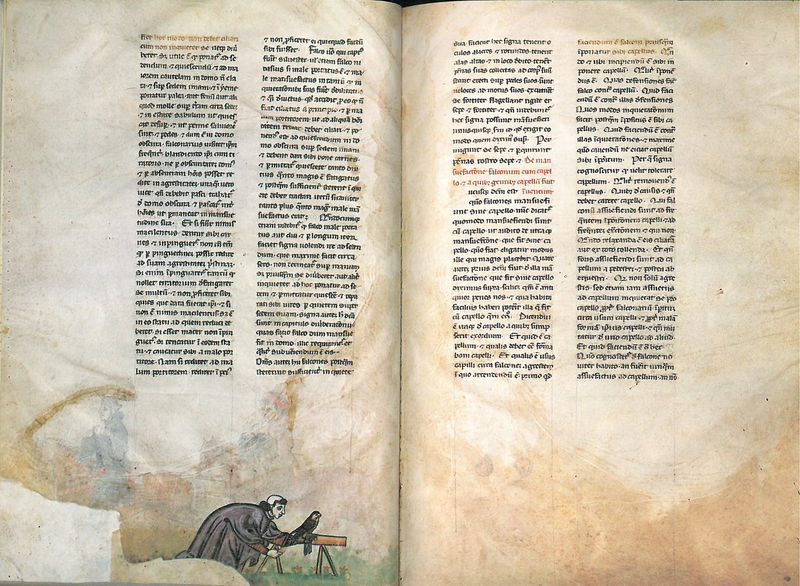
Titel: Falkenbuch Friedrichs des II.; De arte venandi cum avibus
Institution: Rom, Biblioteca Vaticana
Schlagwörter: blau, falke, mann, vogel, braun, weiss, haube, alt, kappe, gewand, schrift, zwei, vergilbt, spalten, bank, friedrich, balken, vier, buch, seite, illustration, text, pergament, märchen, mönch, luther, buchseiten, sakral, handschrift, falkner, minuskel, karolingisch, gilb, friedrich ii, falknerei